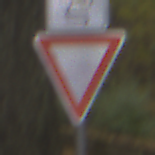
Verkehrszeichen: VorfahrtGewaehren
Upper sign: RichtungsangabeDurchPfeile9
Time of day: MorningAfternoon
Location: Outdoor (Nature)
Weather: Overcast
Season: Autumn
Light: Natural